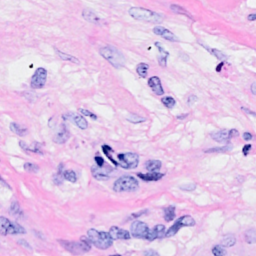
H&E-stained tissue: Breast